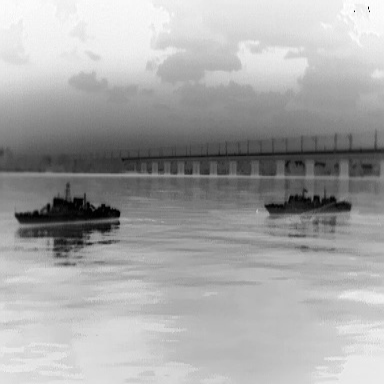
There are two warships in the infrared image.